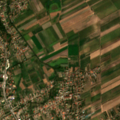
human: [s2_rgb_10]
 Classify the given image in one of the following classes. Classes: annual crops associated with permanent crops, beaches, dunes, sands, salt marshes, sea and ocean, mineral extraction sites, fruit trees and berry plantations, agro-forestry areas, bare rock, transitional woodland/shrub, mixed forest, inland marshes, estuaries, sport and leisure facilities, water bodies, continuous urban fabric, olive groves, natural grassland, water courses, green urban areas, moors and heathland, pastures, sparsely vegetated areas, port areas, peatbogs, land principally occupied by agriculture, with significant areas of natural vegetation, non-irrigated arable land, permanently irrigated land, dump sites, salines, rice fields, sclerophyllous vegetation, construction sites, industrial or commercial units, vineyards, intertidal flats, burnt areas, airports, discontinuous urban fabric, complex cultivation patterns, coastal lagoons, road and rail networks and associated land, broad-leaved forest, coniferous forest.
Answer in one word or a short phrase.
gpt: discontinuous urban fabric, non-irrigated arable land, complex cultivation patterns